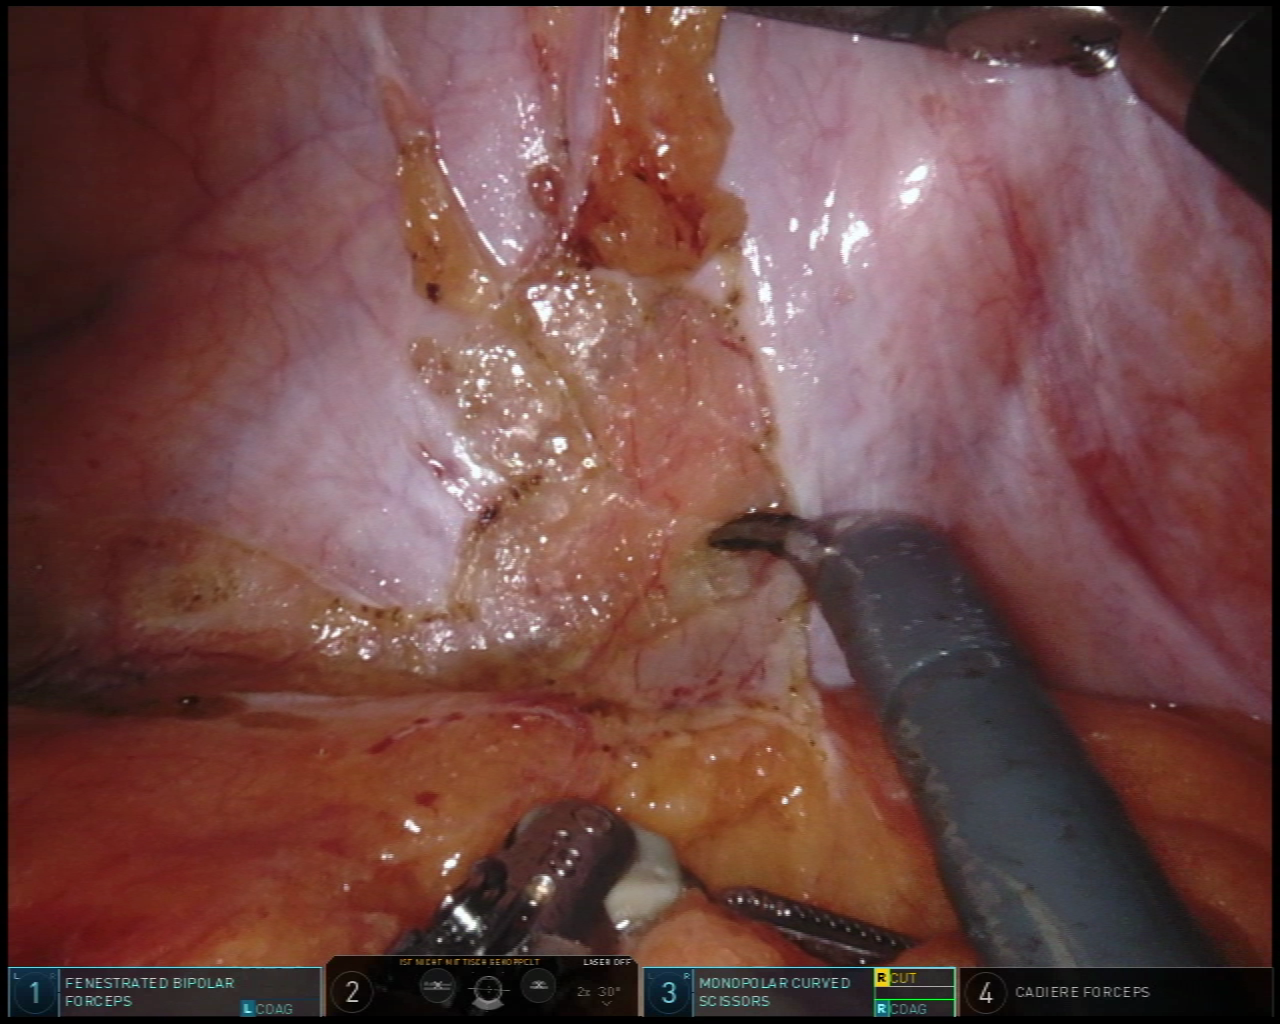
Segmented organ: abdominal_wall
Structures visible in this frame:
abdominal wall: yes
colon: no
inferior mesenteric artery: no
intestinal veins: no
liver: no
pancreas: no
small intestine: no
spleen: no
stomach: no
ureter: no
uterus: no
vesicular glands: no